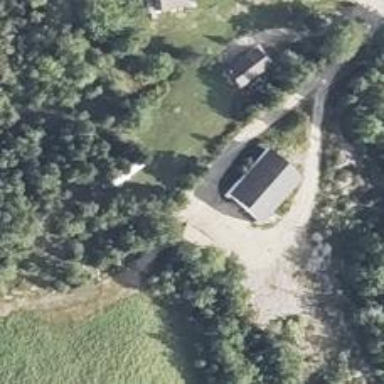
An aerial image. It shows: Driveway.